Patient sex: F
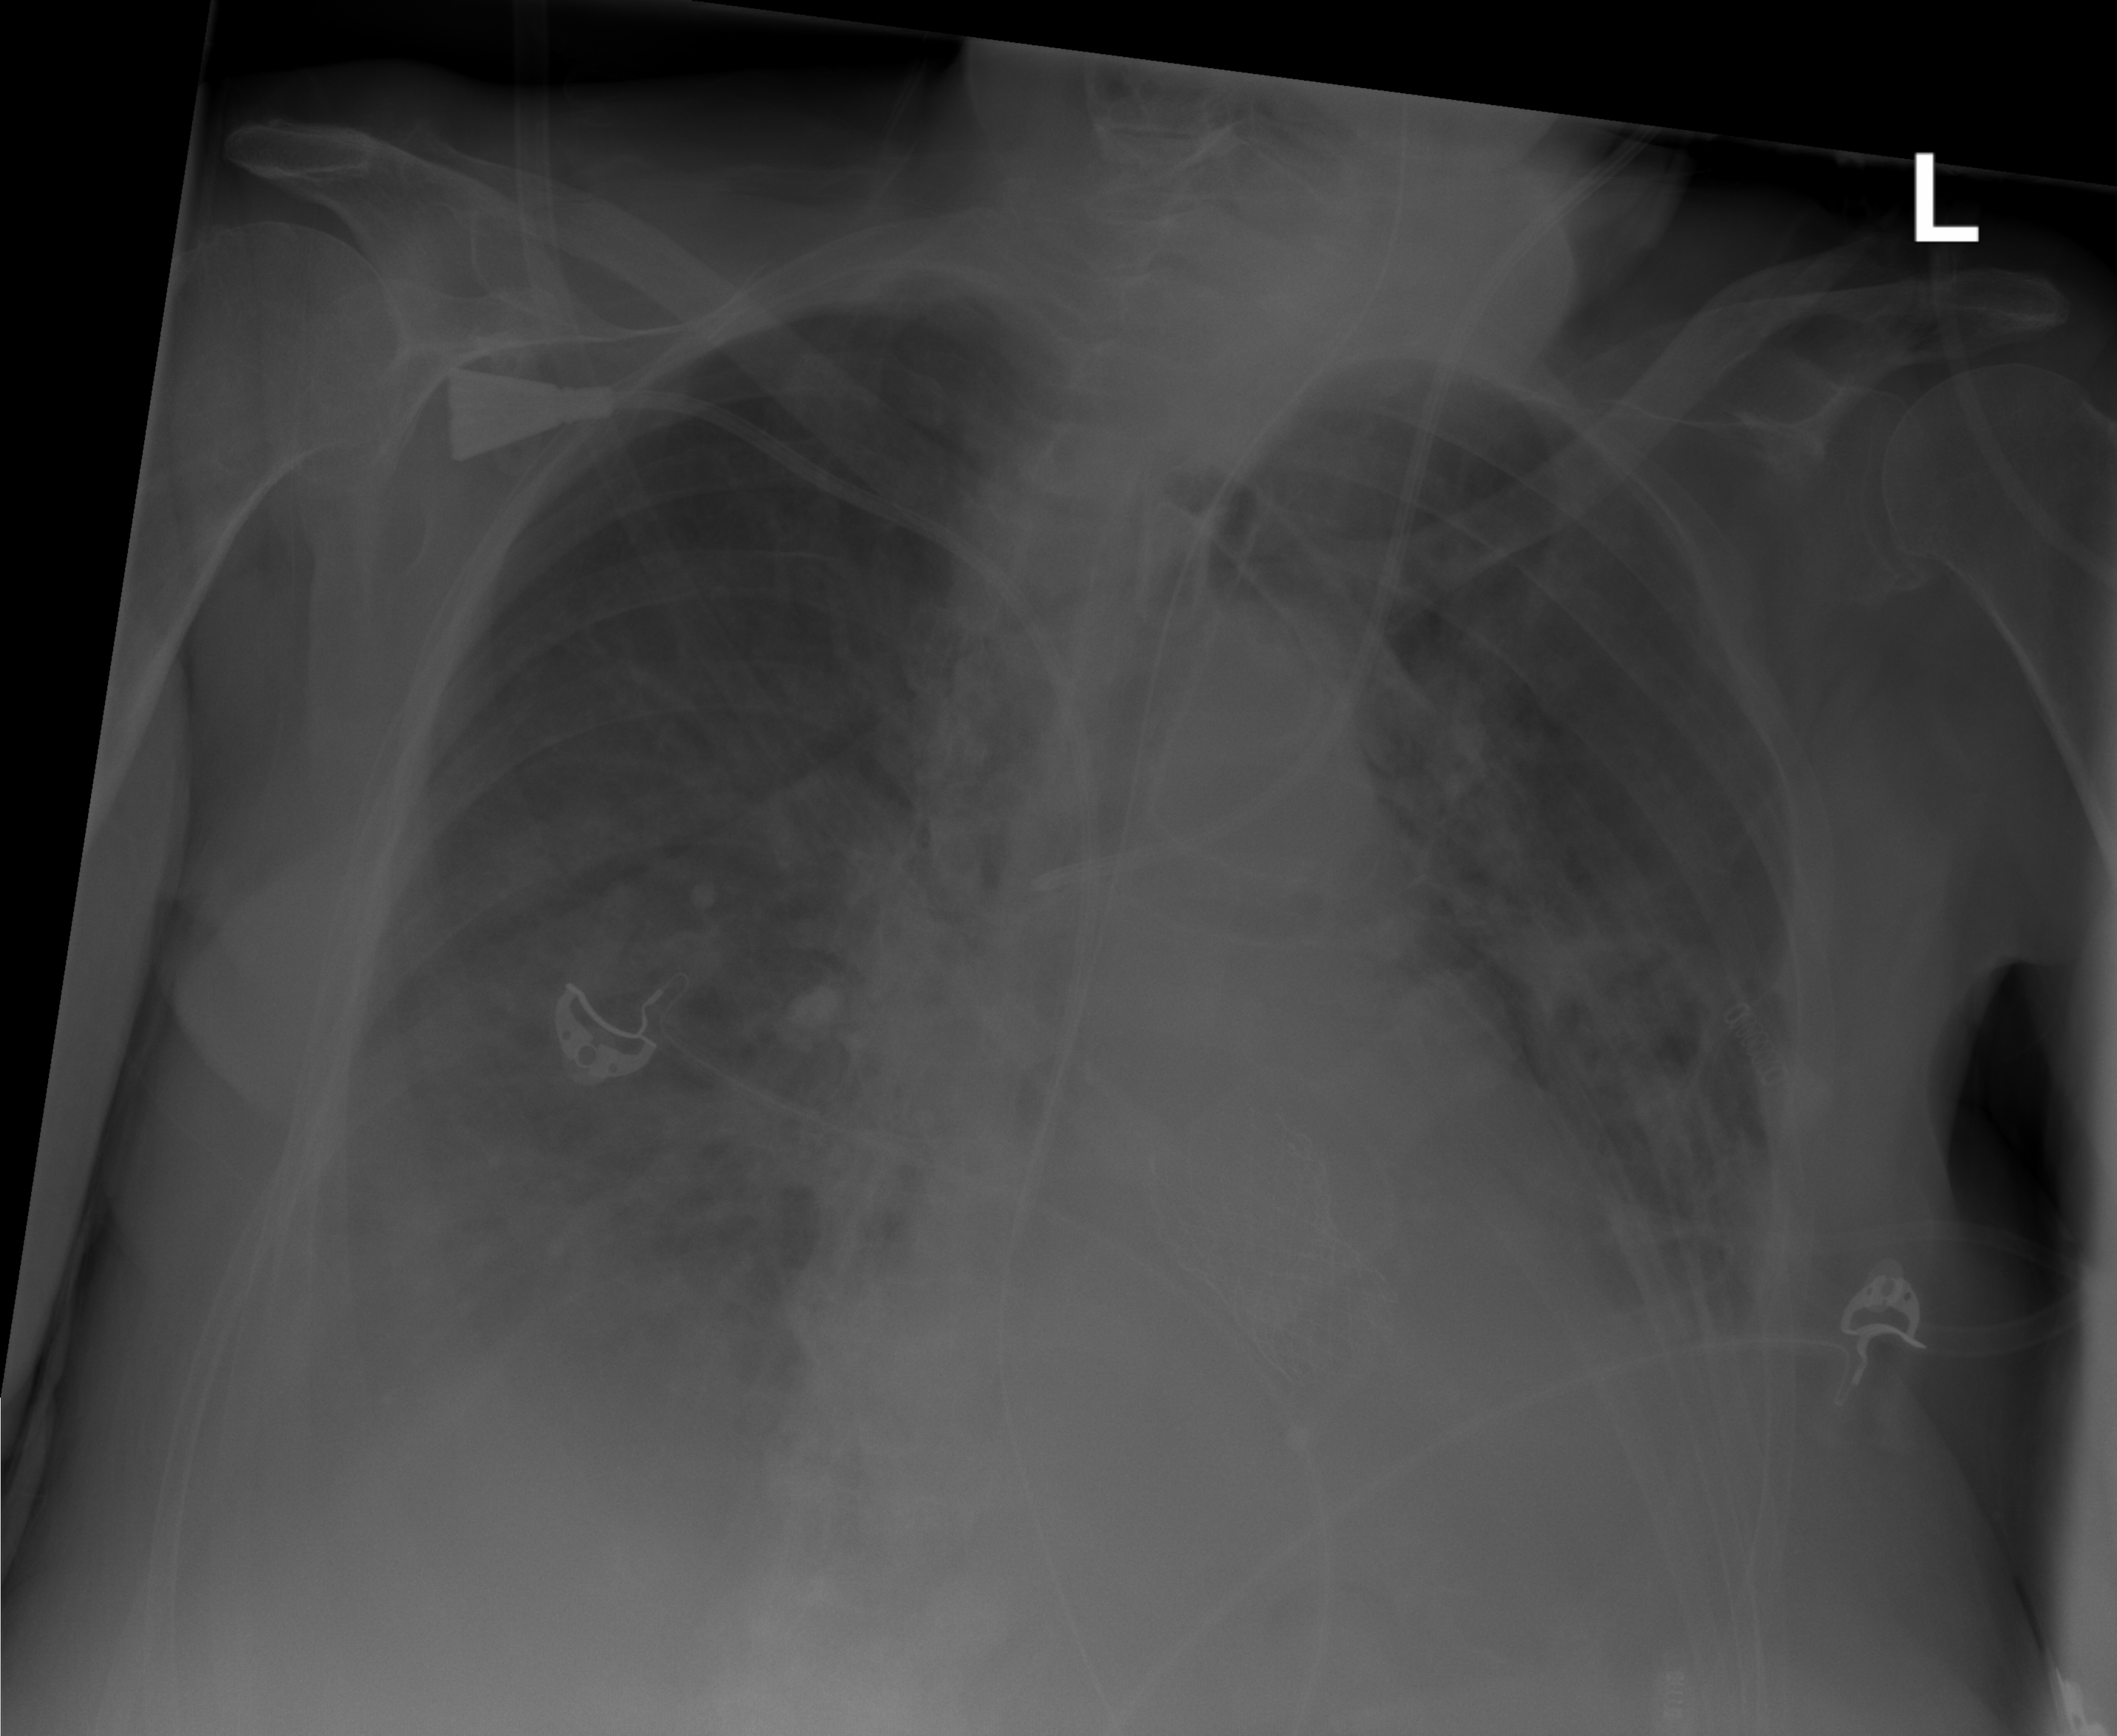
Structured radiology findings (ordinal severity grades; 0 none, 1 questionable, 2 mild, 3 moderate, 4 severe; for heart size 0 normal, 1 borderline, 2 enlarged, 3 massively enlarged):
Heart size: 2
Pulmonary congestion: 0
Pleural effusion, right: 3
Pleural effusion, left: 2
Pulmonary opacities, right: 1
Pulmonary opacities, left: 1
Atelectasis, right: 2
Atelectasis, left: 2